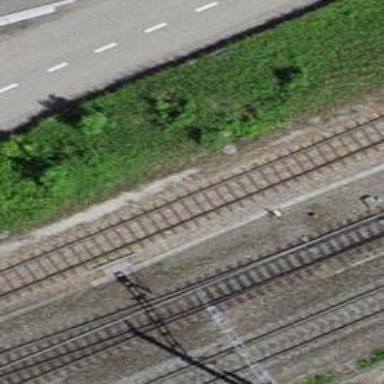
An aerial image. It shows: Single-track railway spur.